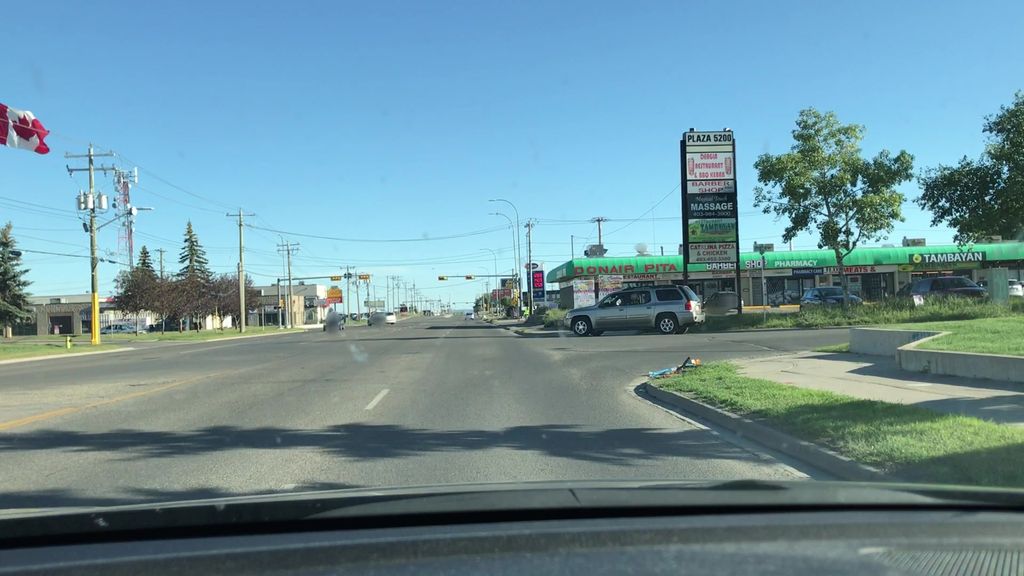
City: calgary